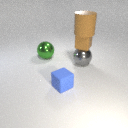
large gray metal sphere to the right of small blue rubber cube